Question: I'm using backbone.js (AMD) and jquery mobile. I got problem to show data on view page. Sometimes the html page not running properly. Is anything that I can do to fix my problem? Any solutions?
courseModel
'''
define(['underscore', 'backbone'], function(_, Backbone) {
var courseModel = Backbone.Model.extend({
});
return courseModel;
});
'''
courseCollection
'''
define(['underscore', 'backbone', 'model/course/courseModel'], function(_, Backbone, courseModel) {
var courseCollection = Backbone.Collection.extend({
model: courseModel,
url: "http://localhost:8888/impec-api/member/get_all_courses.php",
parse: function(data) {
return data.tbl_courses;
}
});
return courseCollection;
});
'''
view.js
'''
define(['jquery', 'underscore', 'backbone','model/course/courseCollection', 'text!modules/course/courseViewTemplate.html'], function($, _, Backbone, courseCollection,courseViewTemplate) {
var CourseView = Backbone.View.extend({
//initialize template
template:_.template(courseViewTemplate),
initialize: function() {
this.$el.off();
if (localStorage.studentId == null) {
window.location.replace("#login");
}
},
//render the content into div of view
render: function() {
var that = this;
this.collection = new courseCollection();
this.collection.fetch({
success: function(collection, response) {
that.$el.append(that.template({courses:that.collection.models}));
return that;
},
error: function(collection, response) {
alert("error");
}
});
return this;
}
});
return CourseView;
});
'''
html
'''
<div data-role="header">
<a href="#main">Back</a>
<h1>Course</h1>
</div>
<div data-role="content" >
<ul data-role="listview">
<% _.each(courses, function(course) { %>
<li><%= course.get('name') %></li>
<% }); %>
</ul>
</div>
'''
output

Thanks a lot in advance.
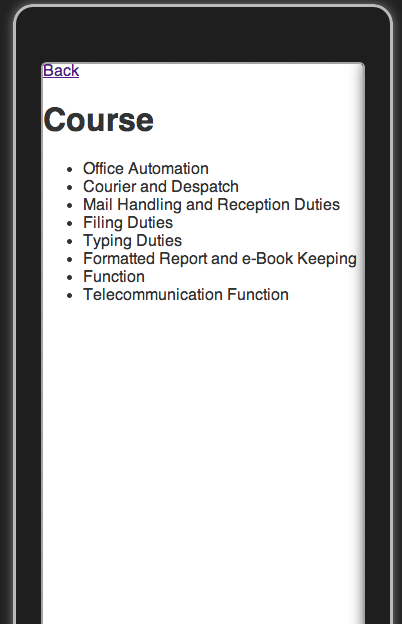
Answer: '''
define(['jquery', 'underscore', 'backbone','model/course/courseCollection', 'text!modules/course/courseViewTemplate.html'], function($, _, Backbone, courseCollection,courseViewTemplate) {
var CourseView = Backbone.View.extend({
//initialize template
template:_.template(courseViewTemplate),
initialize: function() {
this.$el.off();
if (localStorage.studentId == null) {
window.location.replace("#login");
}
},
//render the content into div of view
render: function() {
var that = this;
this.collection = new courseCollection();
this.collection.fetch({
success: function(collection, response) {
var container = document.createDocumentFragment();
_.each(collection, function(subview) {
container.appendChild(subview.render().el)
});
that.$el.append(that.template(container));
}
});
return this;
}
});
return CourseView;
});
'''
i dont think you need more _.each in your template.. the reflow will be much better